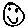
Label: smiley face